Question: I've just created Photoshop mockup and all the shadow & highlight layers are set to "overlay" instead of "normal".
After I save them as .png and display on my site they look horrible, as Photoshop uses filters and png/css don't.
Is there any way of fixing it?
.
Any hints / ideas? Tried playing with opacity / highlight color, but still far from perfection. Maybe there's some CSS way?

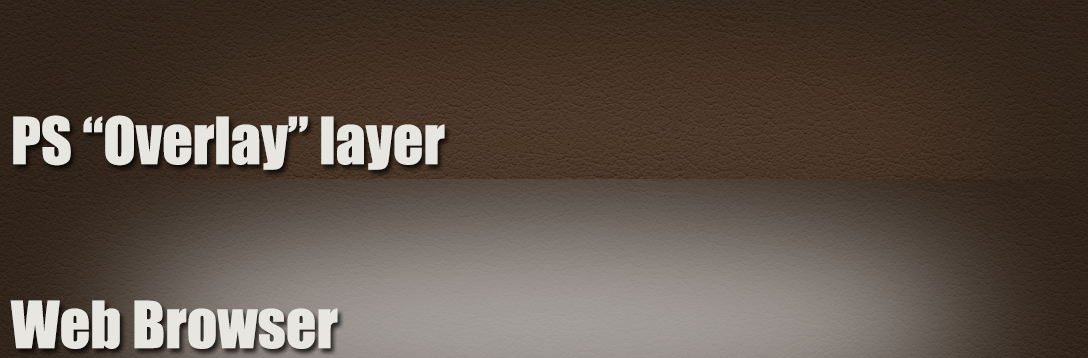
Answer: There is a solution, but in javascript. No way how to do that in css.
<URL>